Question: So I am trying to start a project w/o Storyboards and I can't seem to figure out why the UIWindow is not passing autorotation commands to the root view controller. With storyboards, the autorotation works. If I create the window programmatically, autorotation does not work.

This is how I instantiate the window in the App Delegate:
'''
window = UIWindow(frame: UIScreen.mainScreen().bounds)
if let window = window {
window.backgroundColor = UIColor.whiteColor()
window.makeKeyAndVisible()
let nc: SignInViewController = UIStoryboard(name: "Main", bundle: nil)
.instantiateViewControllerWithIdentifier("SignInViewController") as SignInViewController
window.rootViewController = nc
}
'''
Thanks!
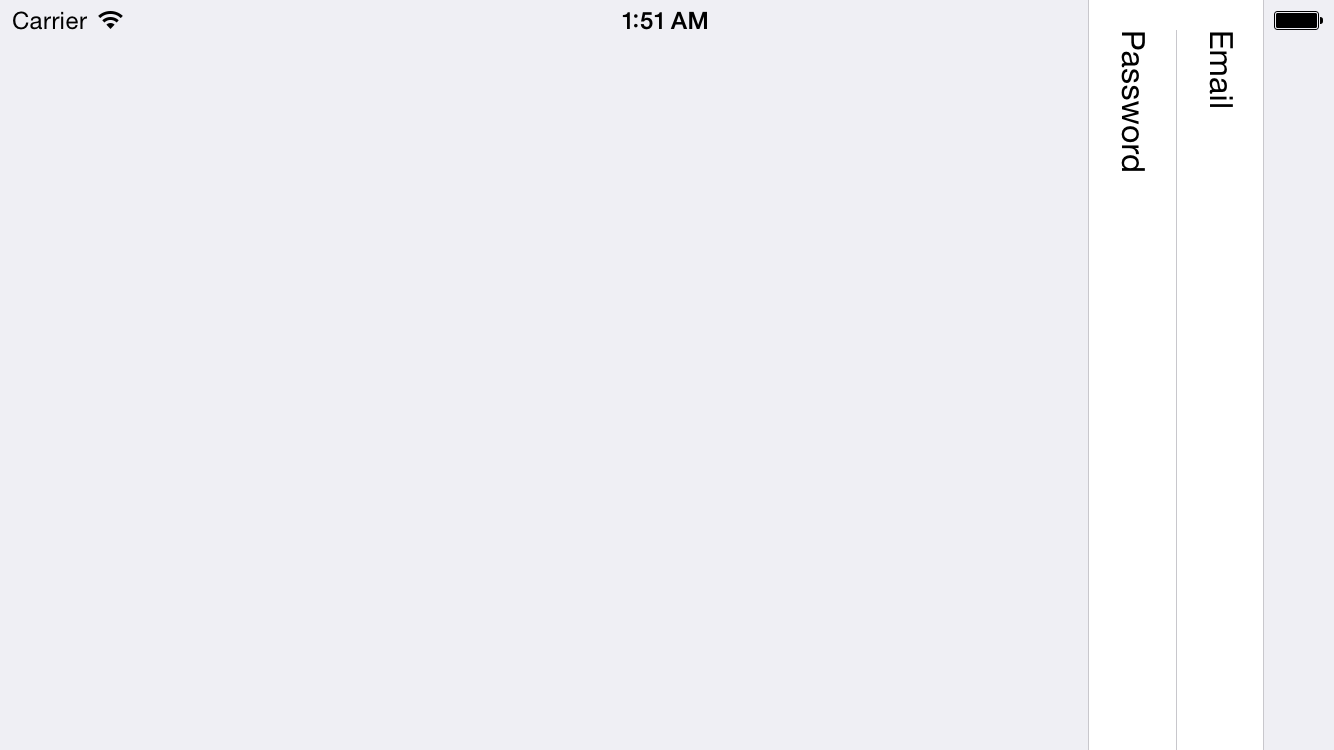
Answer: Marked answer is to downgrade to XCode 6.0.1 - I do not recommend it.
1) If you
Go to -> Project Name -> Targets -> Project Name -> Deployment Info ->
---
2) In case you (not the main answer)
your AppDelegate should look like ...
'''
func application(application: UIApplication, didFinishLaunchingWithOptions launchOptions: [NSObject: AnyObject]?) -> Bool
{
return true
}
'''